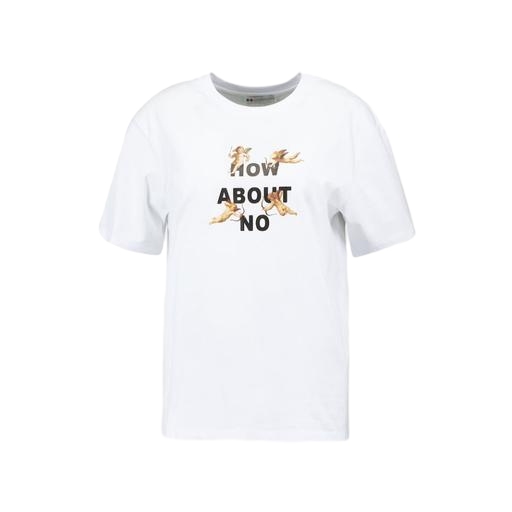
no graphic tee, graphic shirt, only white slogan t-shirt, white background